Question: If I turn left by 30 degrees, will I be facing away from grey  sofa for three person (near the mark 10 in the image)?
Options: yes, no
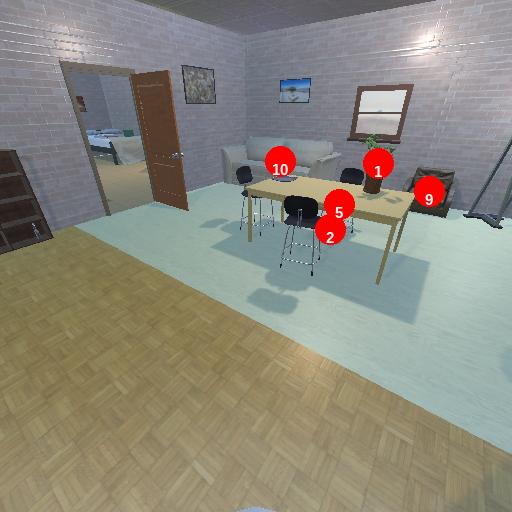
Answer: yes